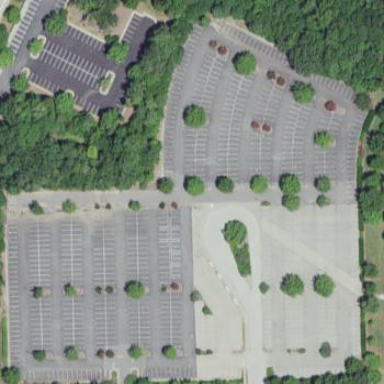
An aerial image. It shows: Paved parking area with park and ride facility.